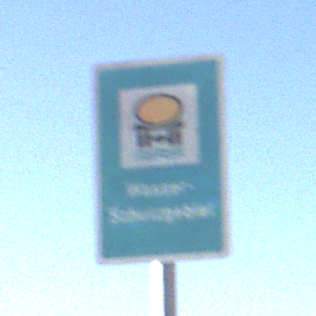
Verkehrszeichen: Wasserschutzgebiet
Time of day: SunriseSunset
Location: Outdoor (Nature)
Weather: PartlyCloudy
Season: NotSpecified
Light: Natural